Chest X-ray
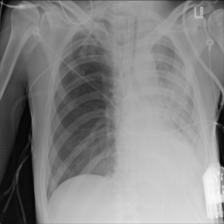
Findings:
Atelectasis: positive
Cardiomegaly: negative
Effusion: positive
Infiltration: negative
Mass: negative
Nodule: negative
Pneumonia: negative
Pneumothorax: negative
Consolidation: negative
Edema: negative
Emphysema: negative
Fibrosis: negative
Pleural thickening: negative
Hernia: negative